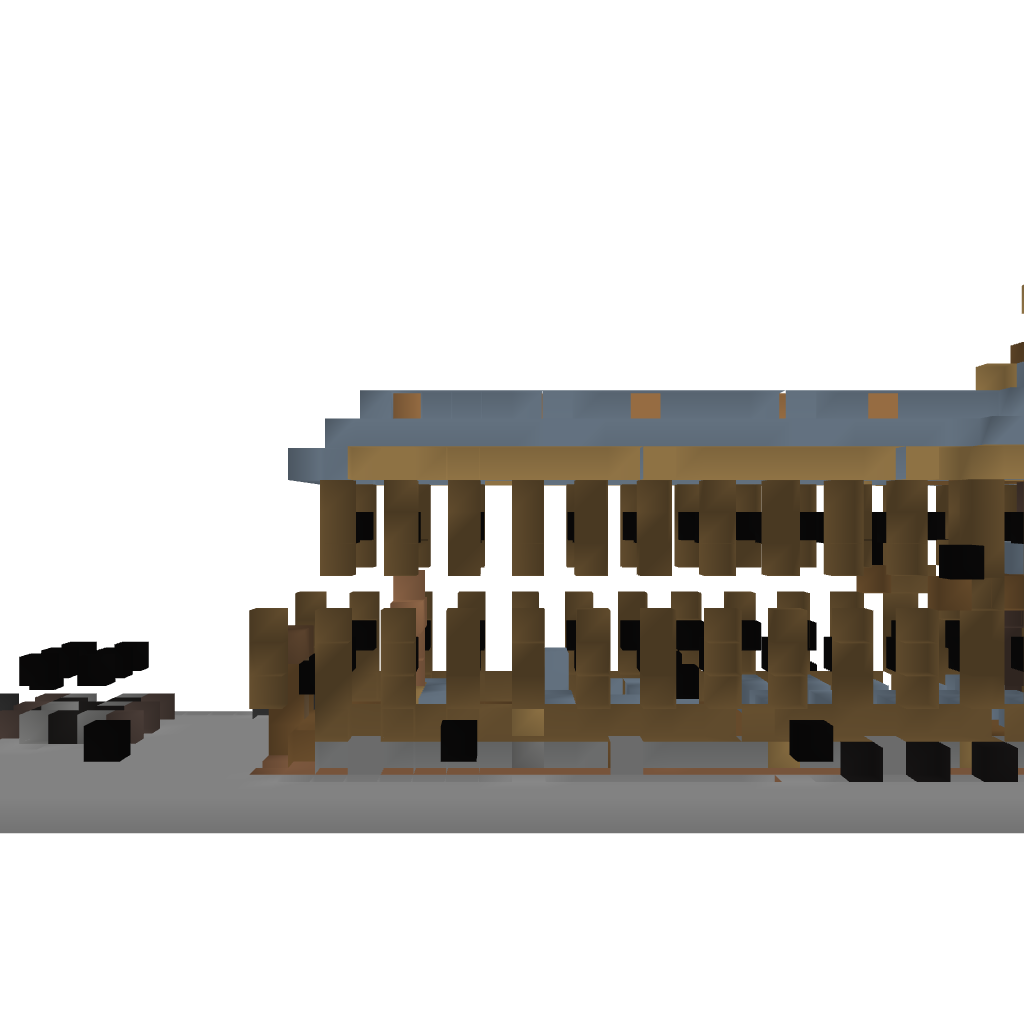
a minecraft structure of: Village Church w/Graveyard